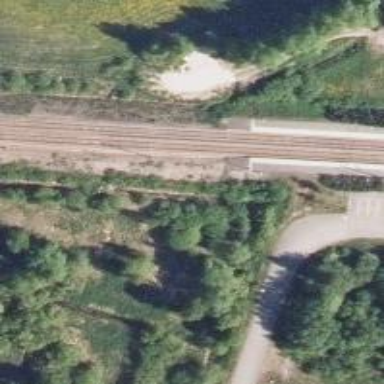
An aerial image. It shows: Platform edge at railway station.